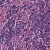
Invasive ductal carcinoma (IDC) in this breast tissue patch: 1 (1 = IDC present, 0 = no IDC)